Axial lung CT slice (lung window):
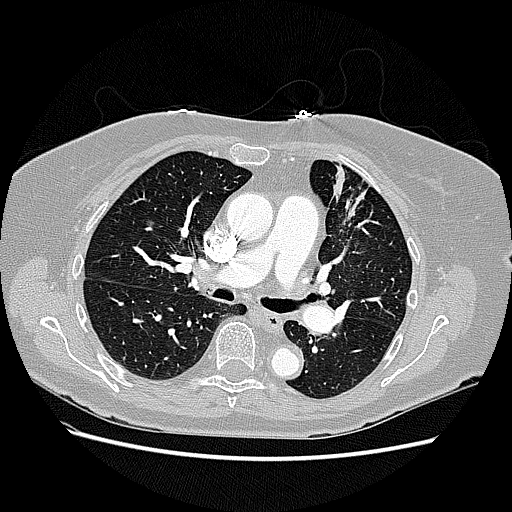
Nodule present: no